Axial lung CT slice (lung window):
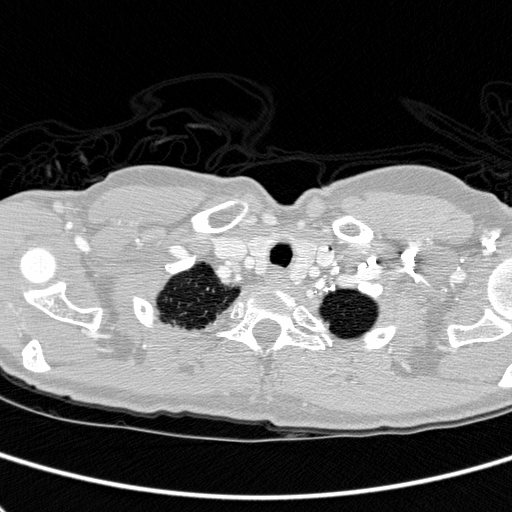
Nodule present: no